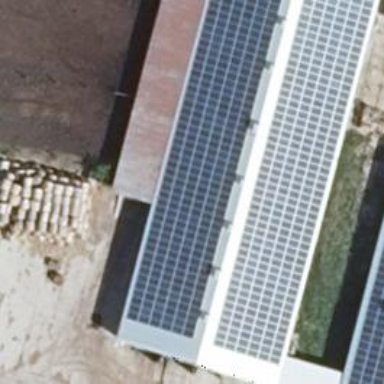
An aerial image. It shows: Solar photovoltaic panel generator producing electricity as small installation.